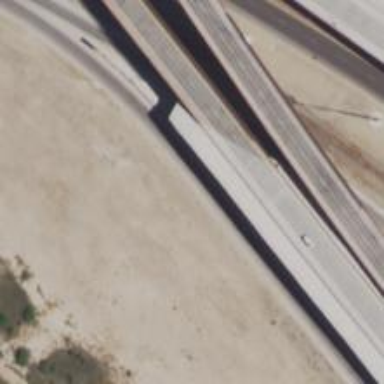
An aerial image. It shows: Motorway link.